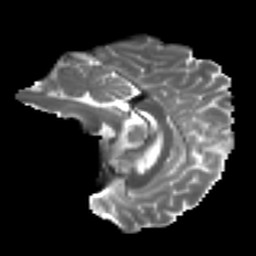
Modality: T2w
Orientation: sagittal
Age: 35
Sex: male
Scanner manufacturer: ge
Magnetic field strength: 3 T
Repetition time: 7.8 s
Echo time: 0.0606 s